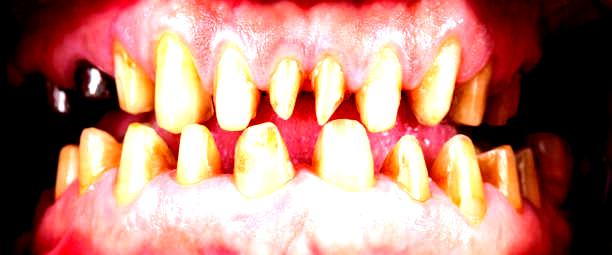
Condition: Calculus